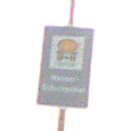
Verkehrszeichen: Wasserschutzgebiet
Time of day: SunriseSunset
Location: Outdoor (Beach)
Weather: Clear
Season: NotSpecified
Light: Natural